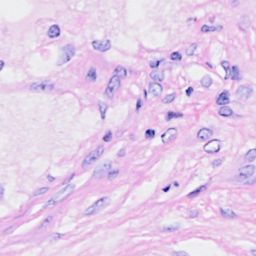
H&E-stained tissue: Breast